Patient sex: M
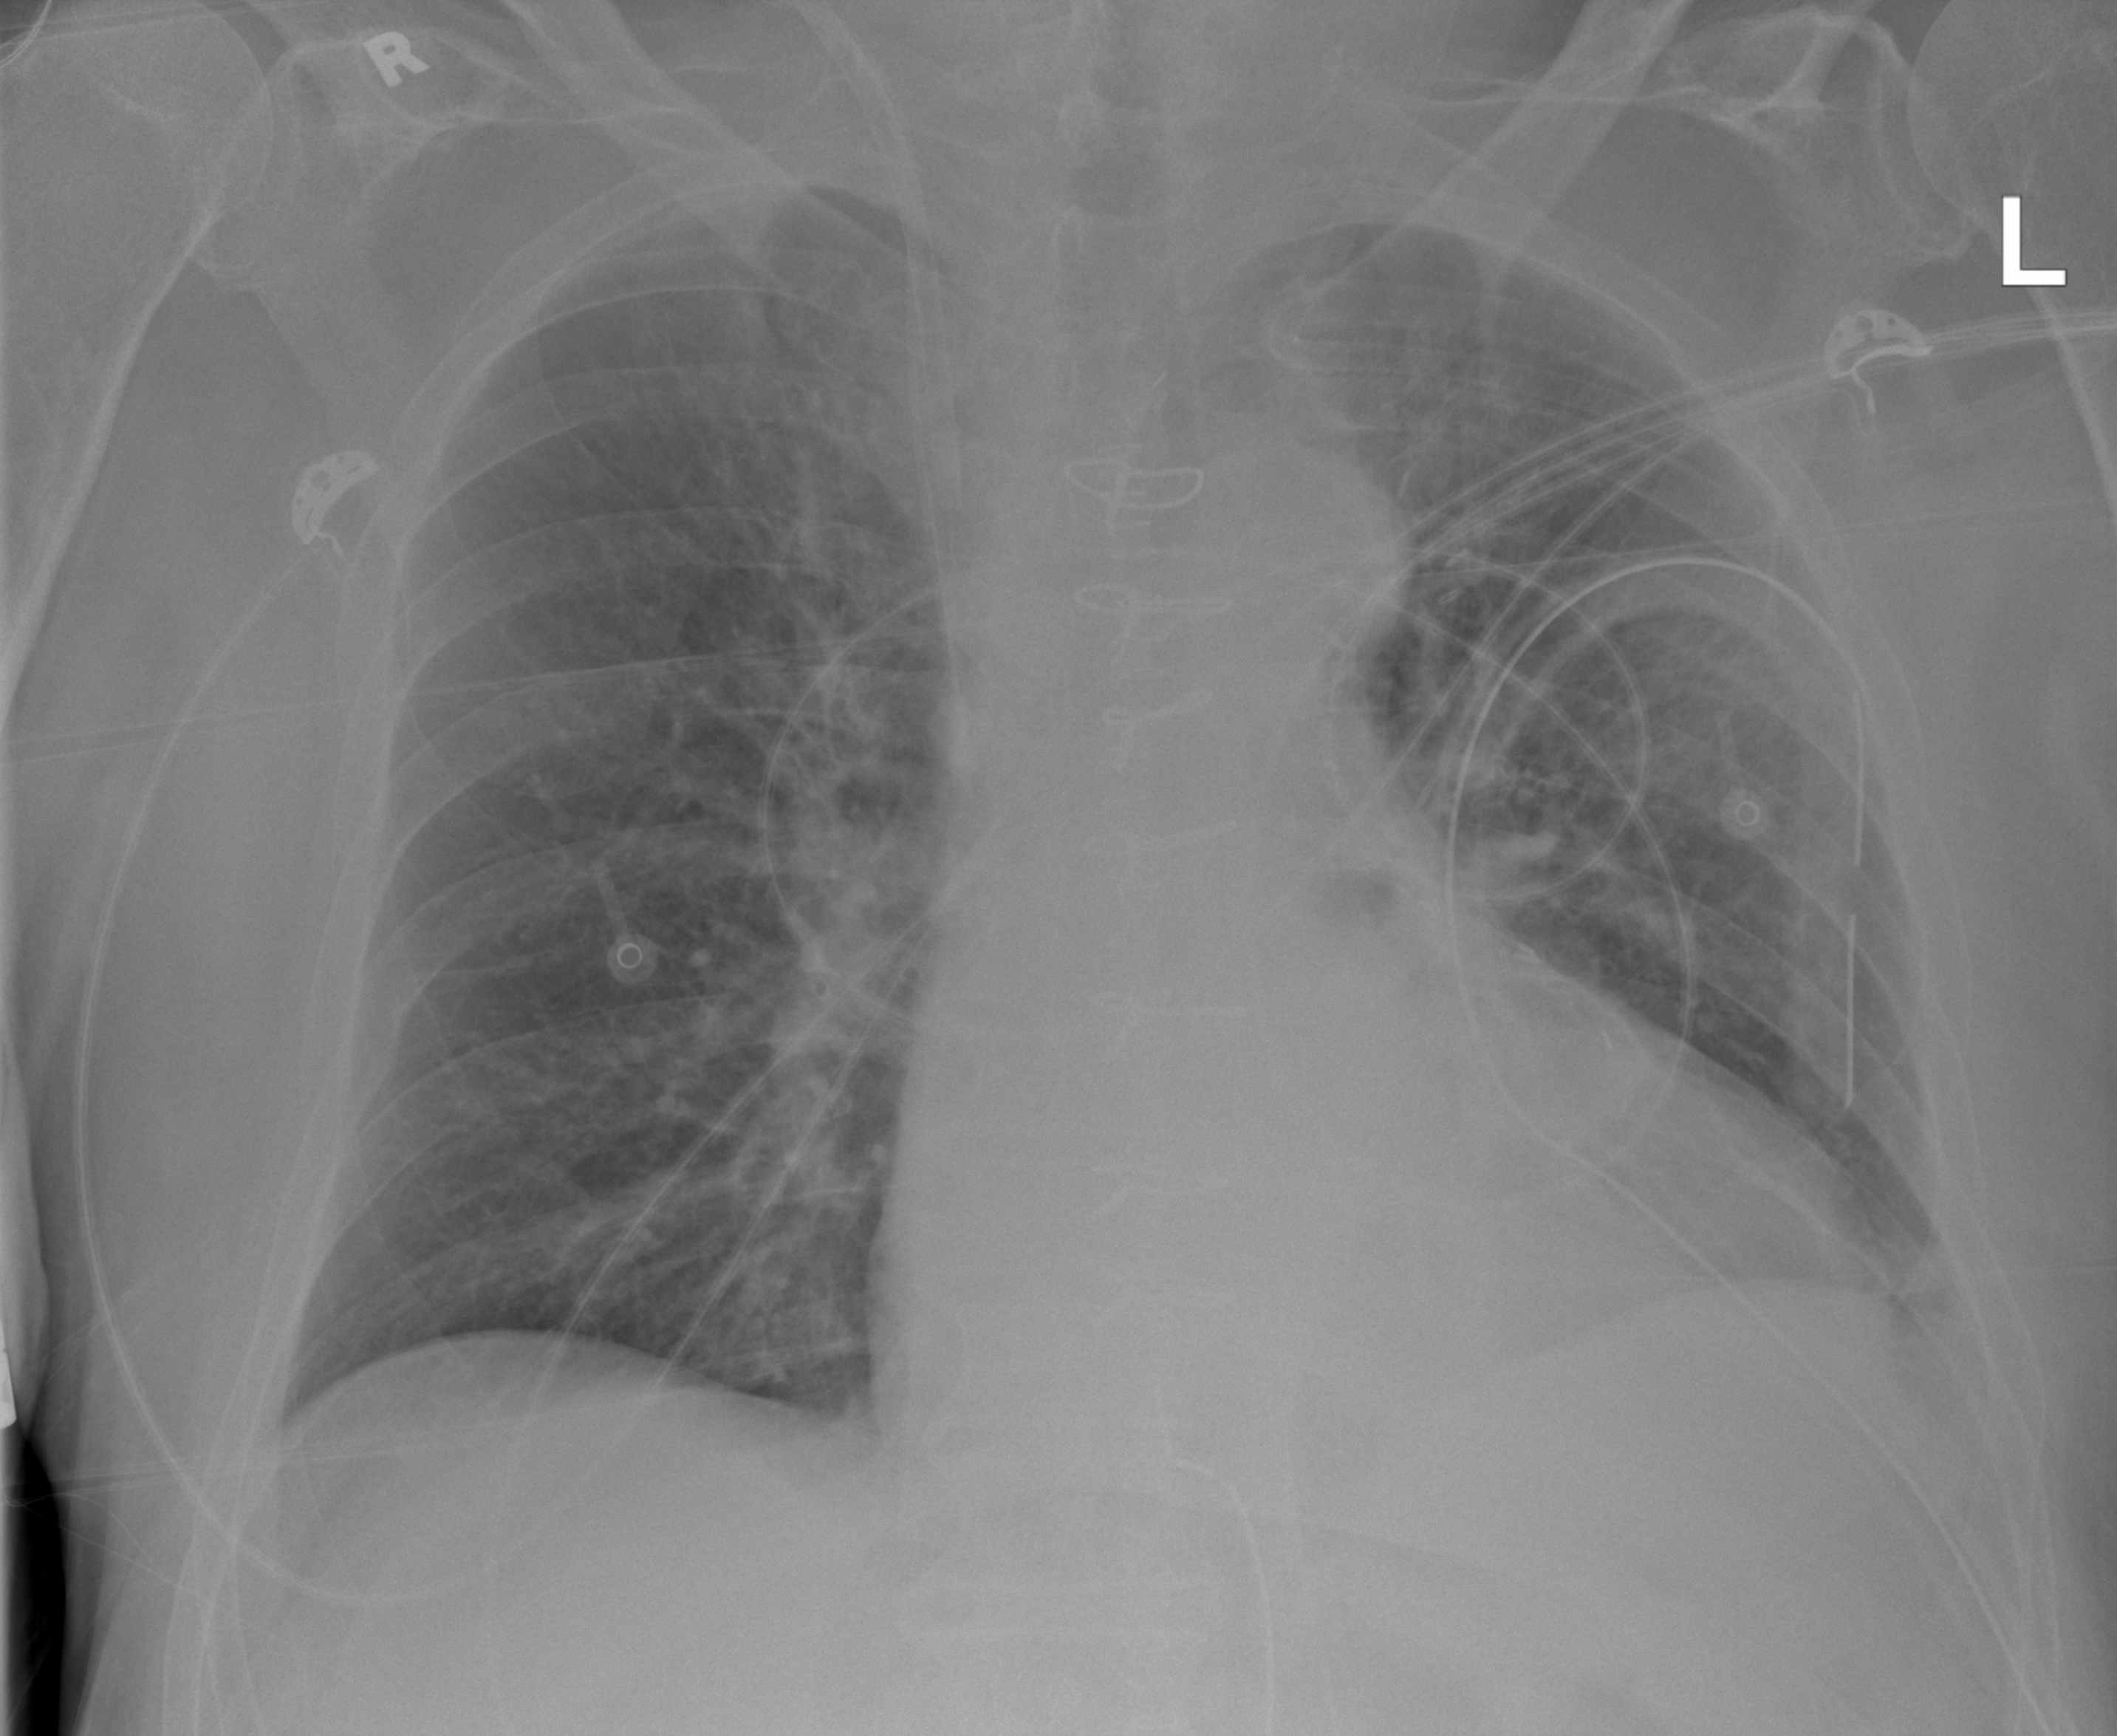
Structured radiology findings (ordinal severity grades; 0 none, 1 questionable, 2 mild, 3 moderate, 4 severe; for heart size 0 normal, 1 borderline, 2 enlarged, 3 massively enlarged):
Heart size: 0
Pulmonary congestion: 0
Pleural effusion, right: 0
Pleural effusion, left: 2
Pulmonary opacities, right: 0
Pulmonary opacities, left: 0
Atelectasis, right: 2
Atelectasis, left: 0